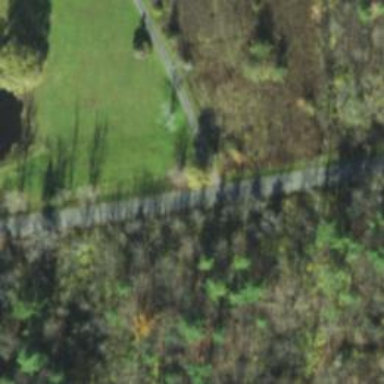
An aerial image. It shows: Unclassified road.